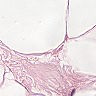
Metastatic tissue present: no